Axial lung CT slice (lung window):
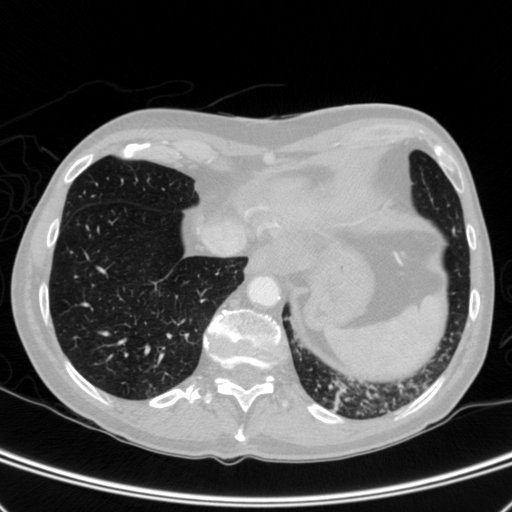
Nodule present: no